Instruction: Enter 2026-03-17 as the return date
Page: home
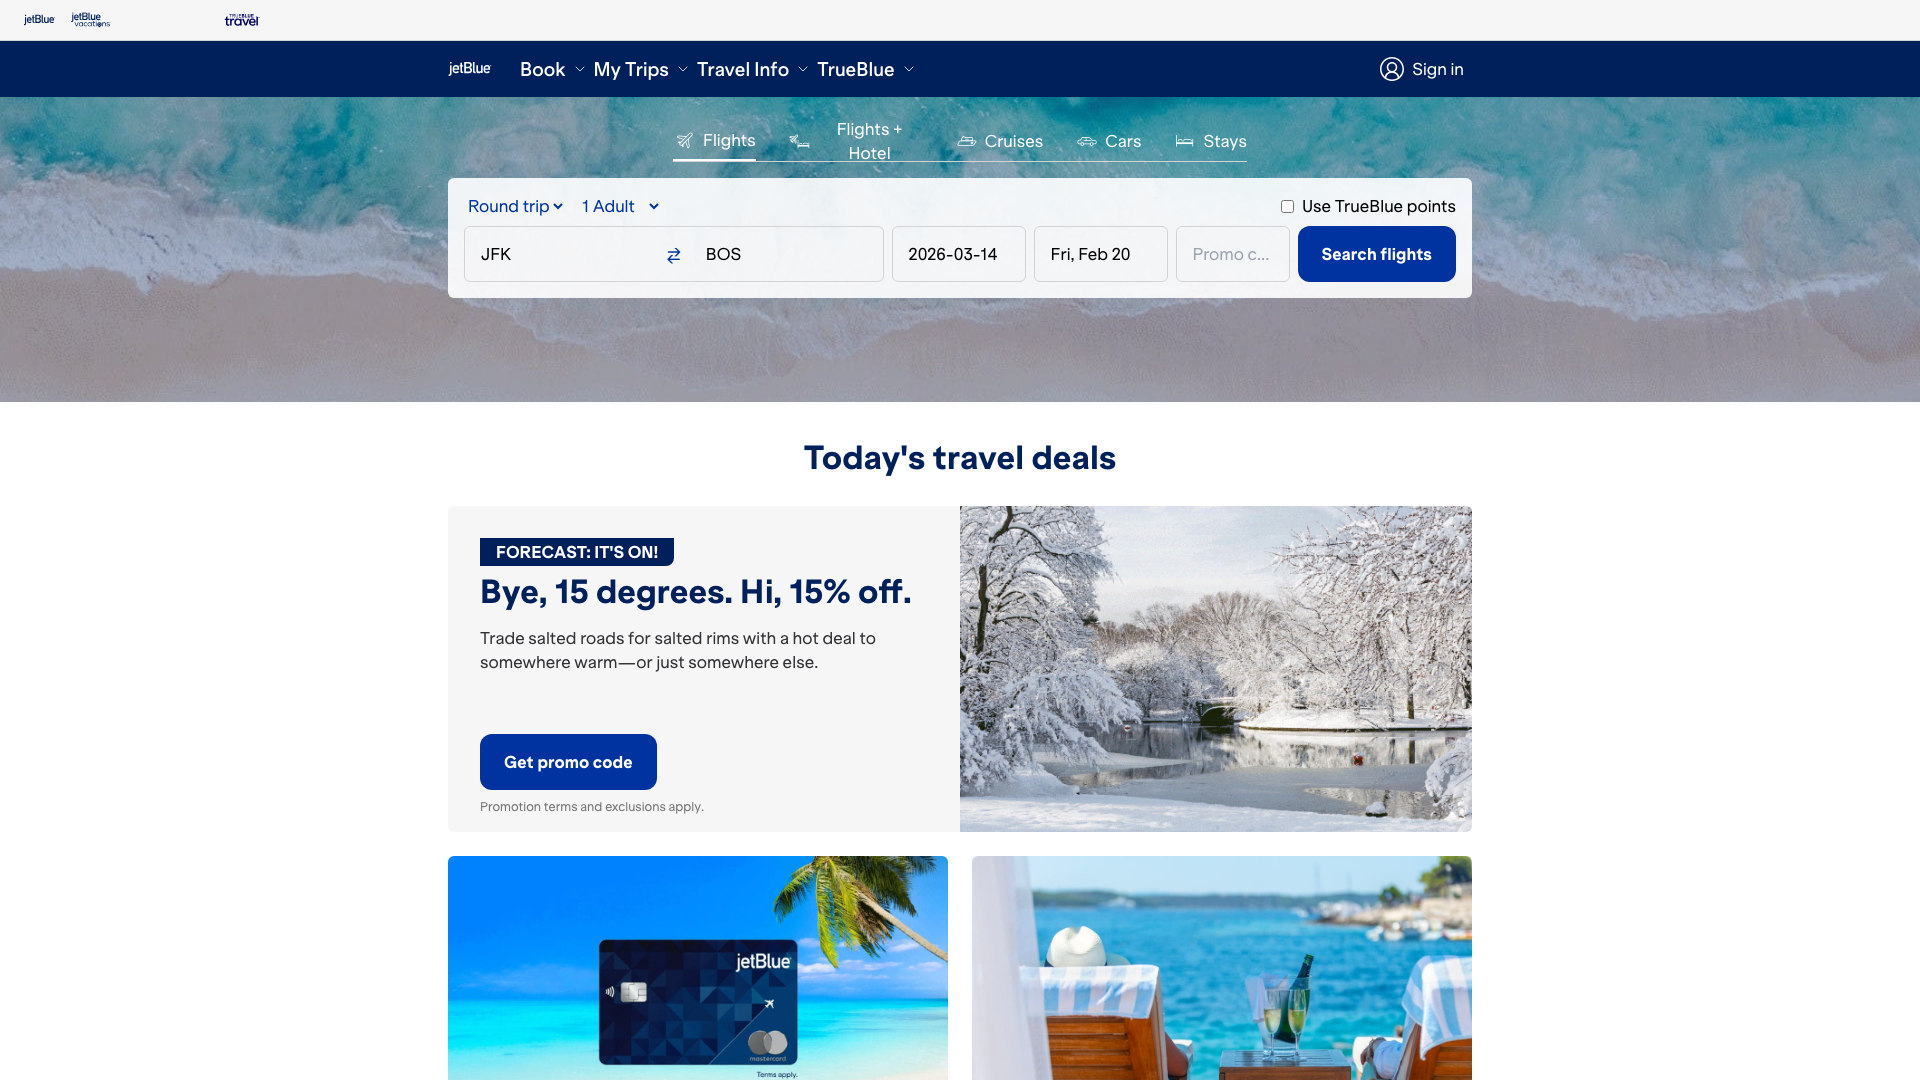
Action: type